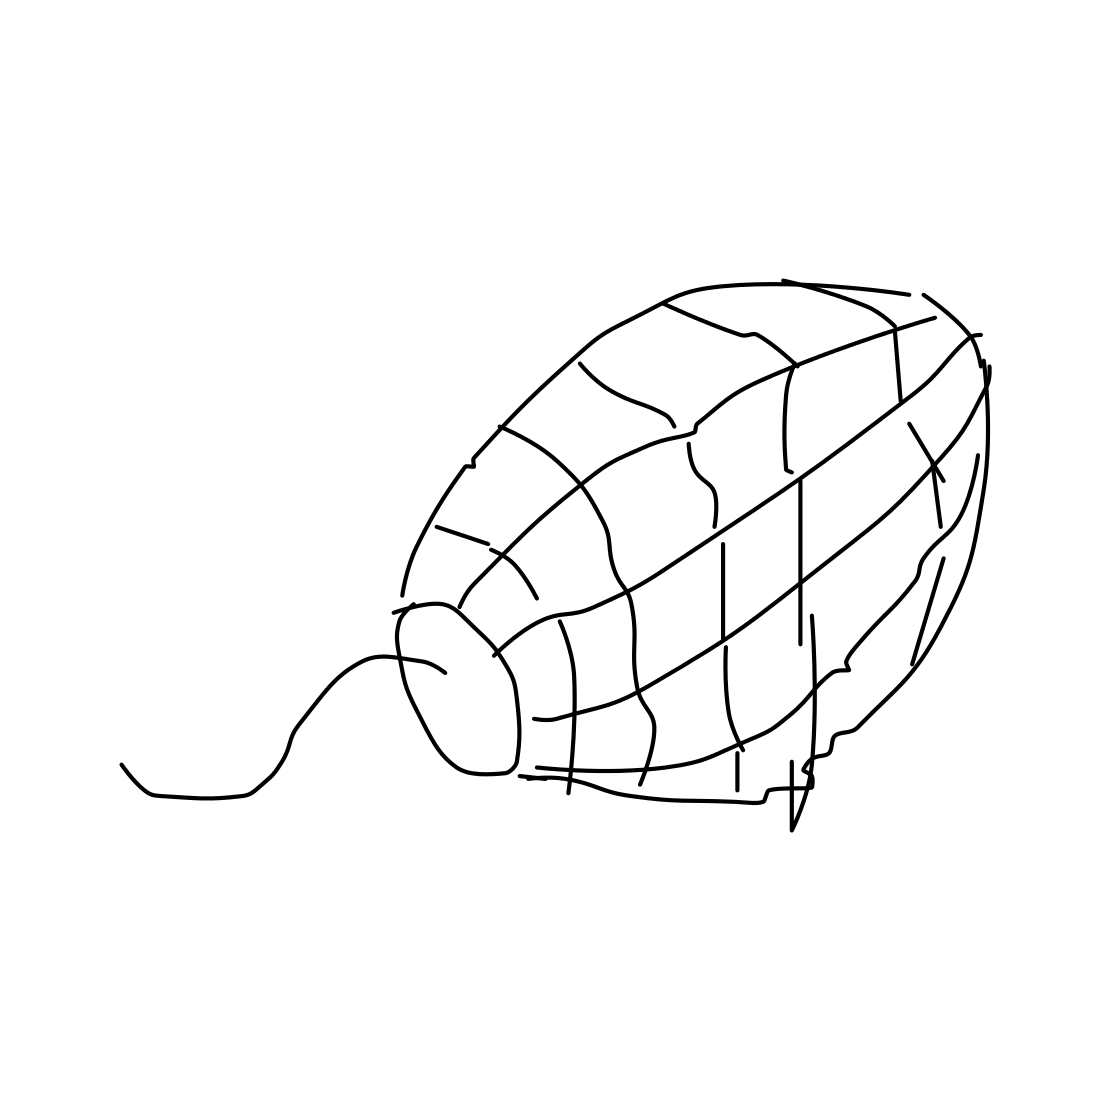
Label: grenade